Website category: auto
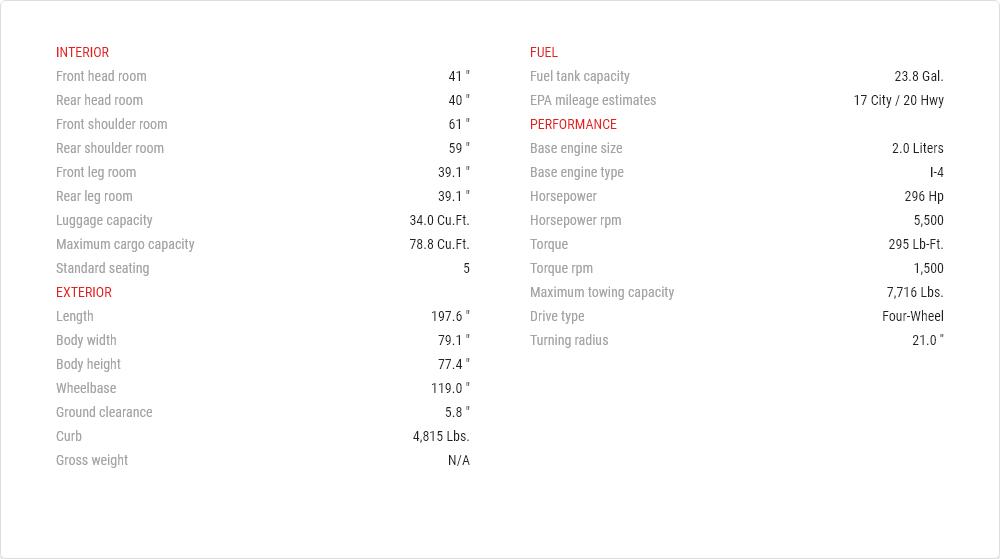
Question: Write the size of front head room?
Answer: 41 "

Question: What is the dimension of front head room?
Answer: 41 "

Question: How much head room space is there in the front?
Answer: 41 "

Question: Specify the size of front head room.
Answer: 41 "

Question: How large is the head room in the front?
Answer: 41 "

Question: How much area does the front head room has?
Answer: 41 "

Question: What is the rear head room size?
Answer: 40 "

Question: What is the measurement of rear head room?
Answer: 40 "

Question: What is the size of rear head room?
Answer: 40 "

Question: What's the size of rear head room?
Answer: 40 "

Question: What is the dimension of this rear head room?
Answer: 40 "

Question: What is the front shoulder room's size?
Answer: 61 "

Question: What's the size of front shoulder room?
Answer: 61 "

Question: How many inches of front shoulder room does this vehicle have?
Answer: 61 "

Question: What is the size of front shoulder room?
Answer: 61 "

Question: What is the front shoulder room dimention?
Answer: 61 "

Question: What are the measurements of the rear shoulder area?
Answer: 59 "

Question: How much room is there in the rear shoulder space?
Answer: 59 "

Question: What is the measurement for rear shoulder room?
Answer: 59 "

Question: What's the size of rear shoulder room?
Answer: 59 "

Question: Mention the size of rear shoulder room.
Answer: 59 "

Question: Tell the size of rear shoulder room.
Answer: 59 "

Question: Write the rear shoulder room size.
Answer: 59 "

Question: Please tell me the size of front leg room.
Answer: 39.1 "

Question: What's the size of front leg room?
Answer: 39.1 "

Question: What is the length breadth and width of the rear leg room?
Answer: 39.1 "

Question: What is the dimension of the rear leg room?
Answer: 39.1 "

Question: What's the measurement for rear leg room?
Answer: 39.1 "

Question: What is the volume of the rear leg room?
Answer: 39.1 "

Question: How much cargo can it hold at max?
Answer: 34.0 cu.ft.

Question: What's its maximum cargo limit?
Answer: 34.0 cu.ft.

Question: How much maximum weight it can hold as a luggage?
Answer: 34.0 cu.ft.

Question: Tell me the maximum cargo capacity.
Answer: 34.0 cu.ft.

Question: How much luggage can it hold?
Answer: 34.0 cu.ft.

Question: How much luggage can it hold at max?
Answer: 34.0 cu.ft.

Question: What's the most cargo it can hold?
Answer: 34.0 cu.ft.

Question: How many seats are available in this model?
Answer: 5

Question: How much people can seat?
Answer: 5

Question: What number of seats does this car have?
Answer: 5

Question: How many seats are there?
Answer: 5

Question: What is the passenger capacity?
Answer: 5

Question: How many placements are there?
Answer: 5

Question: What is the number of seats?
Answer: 5

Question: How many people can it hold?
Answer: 5

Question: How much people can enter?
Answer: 5

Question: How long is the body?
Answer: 197.6 "

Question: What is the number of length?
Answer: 197.6 "

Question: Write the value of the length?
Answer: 197.6 "

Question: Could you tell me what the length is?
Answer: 197.6 "

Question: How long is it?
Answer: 197.6 "

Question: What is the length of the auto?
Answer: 197.6 "

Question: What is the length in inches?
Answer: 197.6 "

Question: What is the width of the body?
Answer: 79.1 "

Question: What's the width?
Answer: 79.1 "

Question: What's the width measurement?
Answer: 79.1 "

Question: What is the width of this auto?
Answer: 79.1 "

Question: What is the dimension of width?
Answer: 79.1 "

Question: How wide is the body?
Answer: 79.1 "

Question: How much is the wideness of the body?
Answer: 79.1 "

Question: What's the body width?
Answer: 79.1 "

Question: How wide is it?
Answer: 79.1 "

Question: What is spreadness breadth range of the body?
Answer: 79.1 "

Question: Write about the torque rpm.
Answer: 1,500

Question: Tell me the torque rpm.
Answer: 1,500